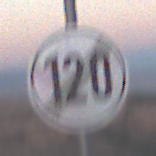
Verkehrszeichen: EndeGeschwindigkeit120
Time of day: SunriseSunset
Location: Outdoor (Nature)
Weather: Clear
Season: NotSpecified
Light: Natural